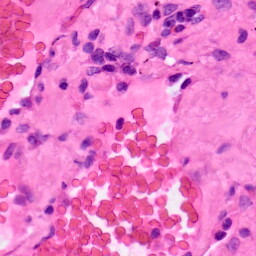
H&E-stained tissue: Lung